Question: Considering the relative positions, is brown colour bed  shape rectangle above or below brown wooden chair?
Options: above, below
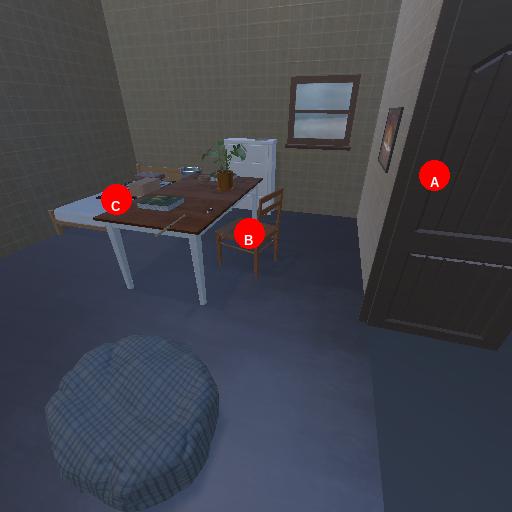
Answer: above